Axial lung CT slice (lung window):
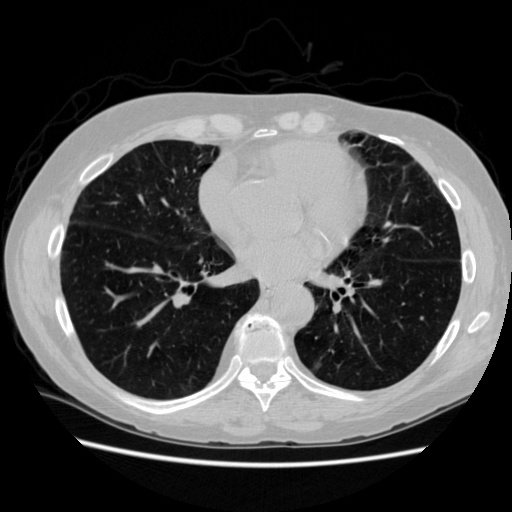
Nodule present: no